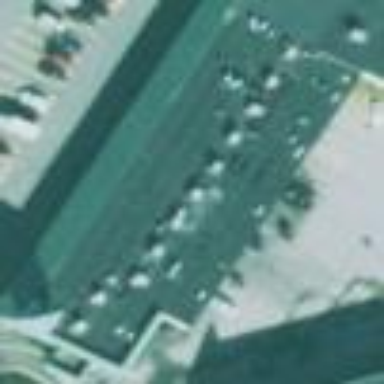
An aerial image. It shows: Mall building.